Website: bh-photo
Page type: account-dashboard
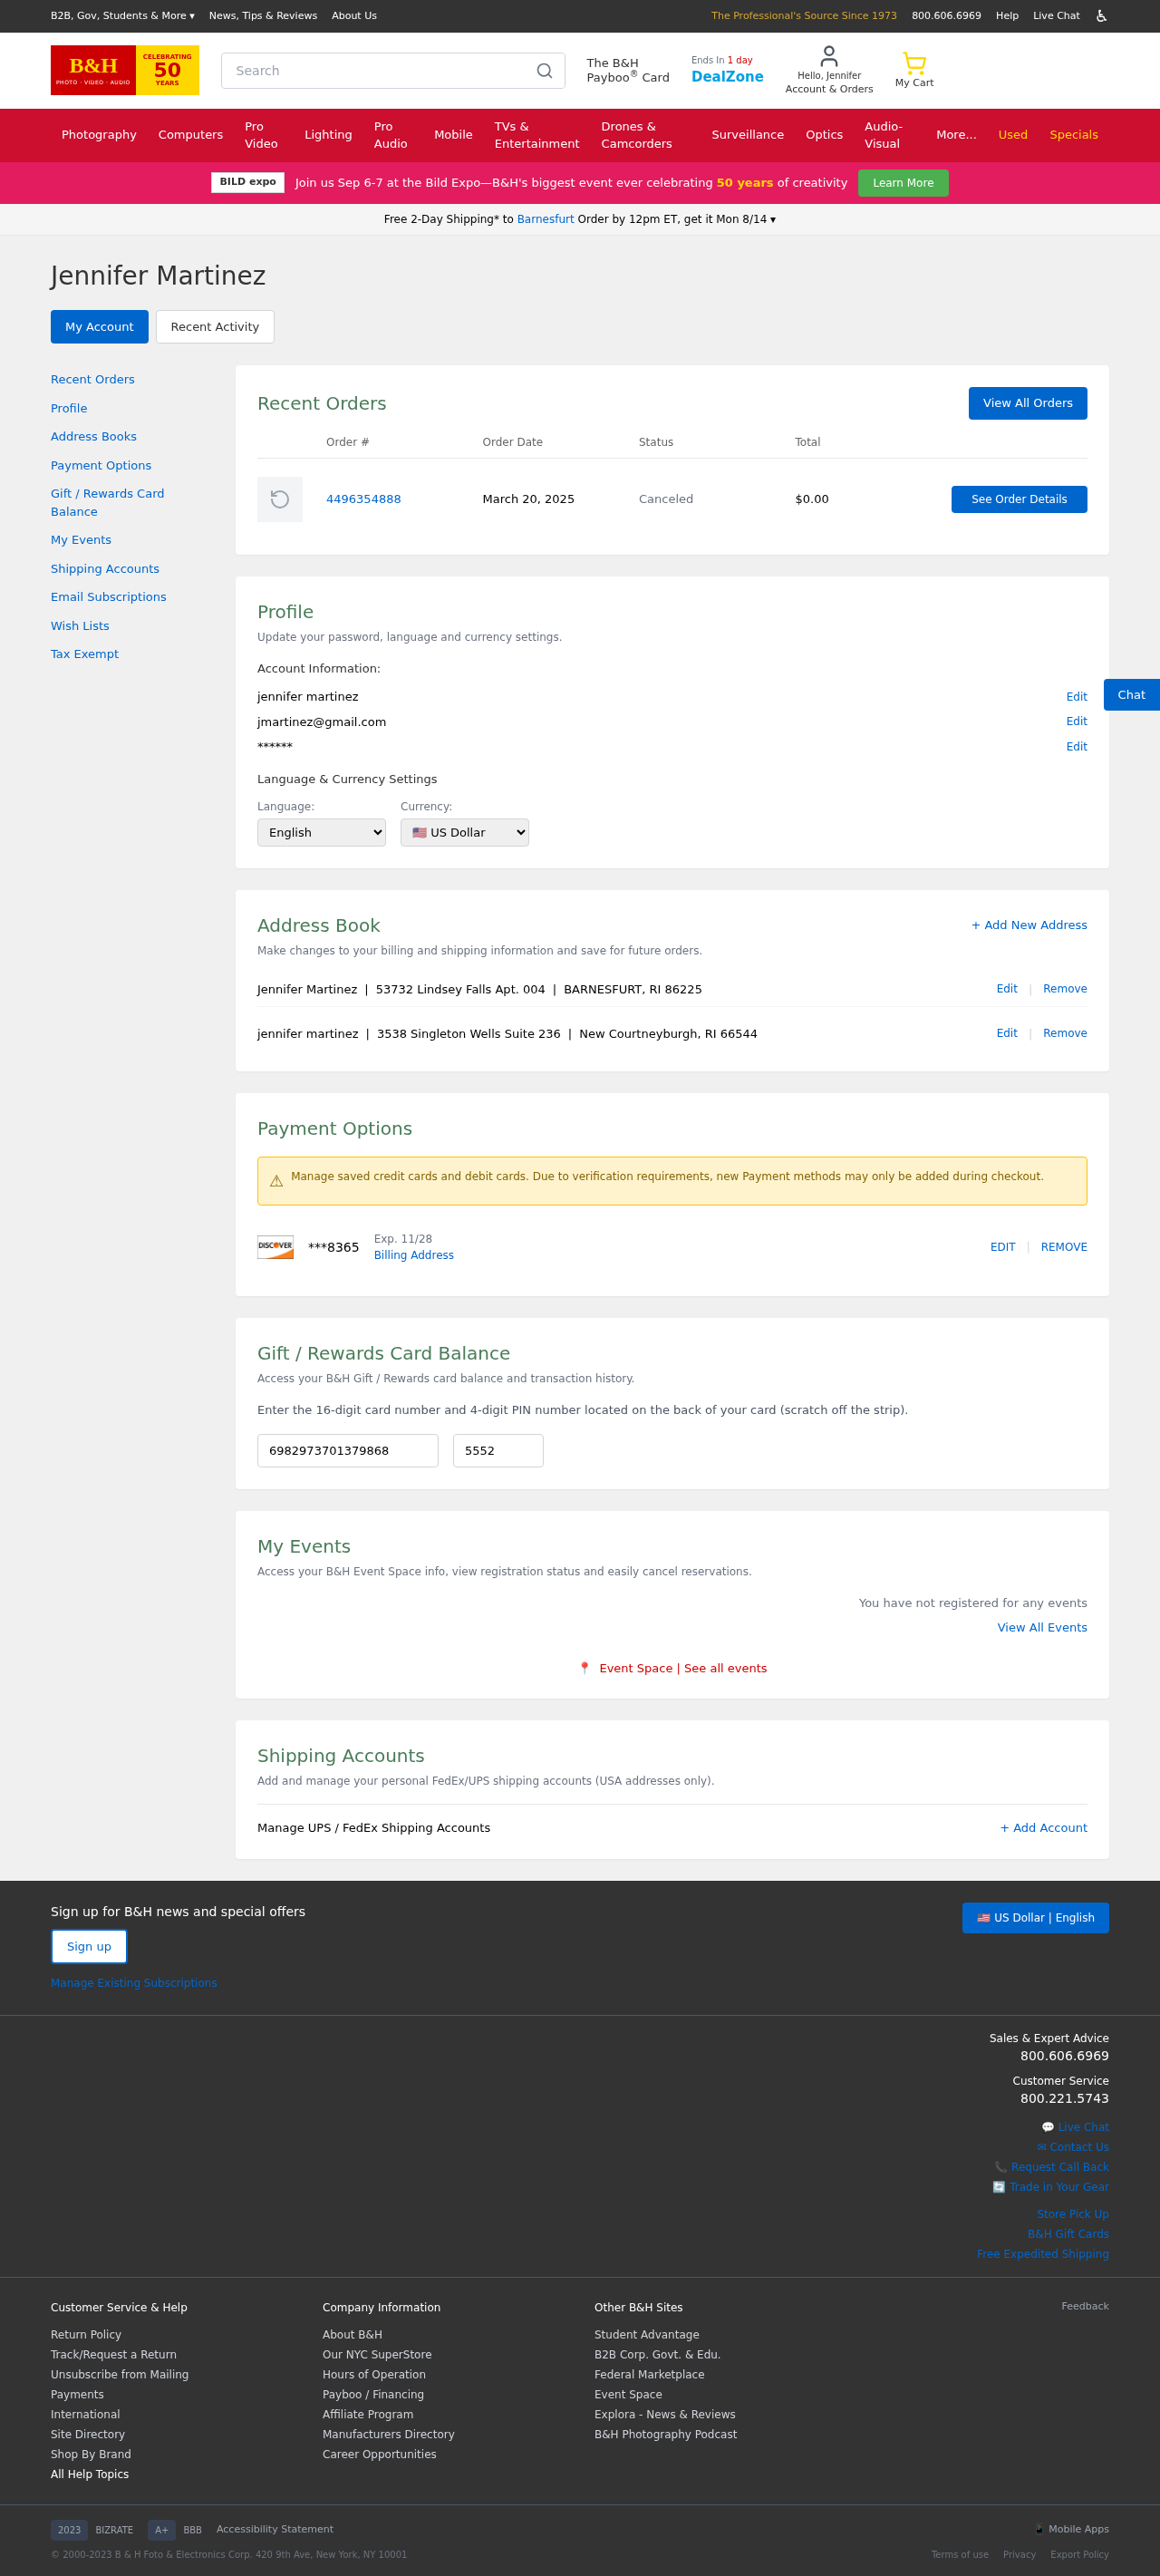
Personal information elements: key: PII_CARD_EXPIRY
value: Exp. 11/28
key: PII_CARD_LAST4
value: ***8365
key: PII_CITY
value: Barnesfurt
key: PII_EMAIL
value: jmartinez@gmail.com
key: PII_FIRSTNAME
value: Jennifer
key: PII_FULLNAME
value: Jennifer Martinez
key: PII_LOCATION1_CITY_STATE_ZIP
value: New Courtneyburgh, RI 66544
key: PII_LOCATION1_STREET
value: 3538 Singleton Wells Suite 236
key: PII_STREET
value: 53732 Lindsey Falls Apt. 004
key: PII_FULLNAME2
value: jennifer martinez
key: PII_FULLNAME3
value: Jennifer Martinez
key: PII_CITY_STATE_ZIP
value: BARNESFURT, RI 86225
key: PII_FULLNAME4
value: jennifer martinez
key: PII_GIFT_CODE
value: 6982973701379868
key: PII_GIFT_PIN
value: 5552
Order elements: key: ORDER_ID
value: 4496354888
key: ORDER_DATE
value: March 20, 2025
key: ORDER_TOTAL
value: $0.00
Search elements: key: HEADER_SEARCH
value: Search